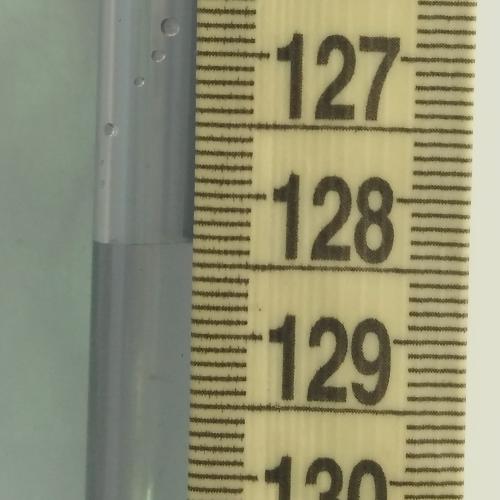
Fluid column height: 128.4 cm